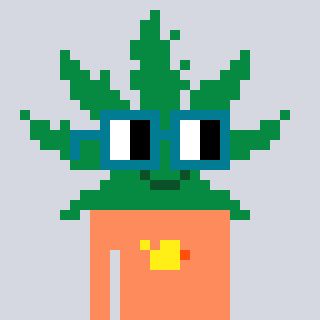
a pixel art character with square dark green glasses, a weed-shaped head and a peachy-colored body on a cool background